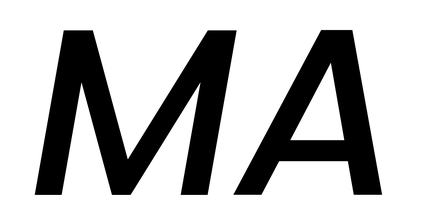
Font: Poppins-MediumItalic